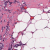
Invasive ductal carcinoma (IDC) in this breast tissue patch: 1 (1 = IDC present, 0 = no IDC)